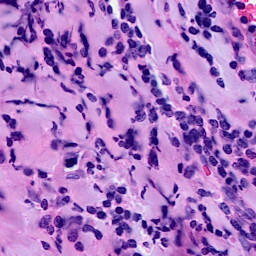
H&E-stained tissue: Breast